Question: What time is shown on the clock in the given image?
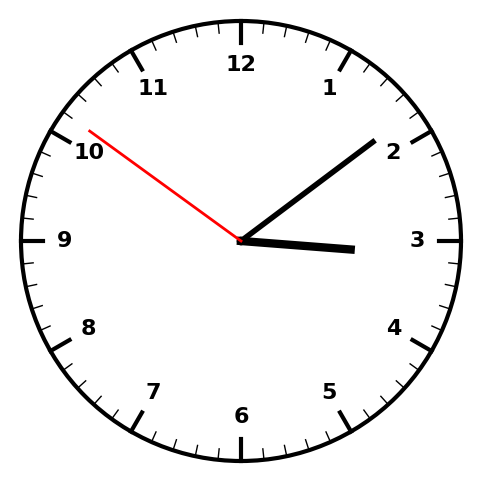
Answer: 03:08:51